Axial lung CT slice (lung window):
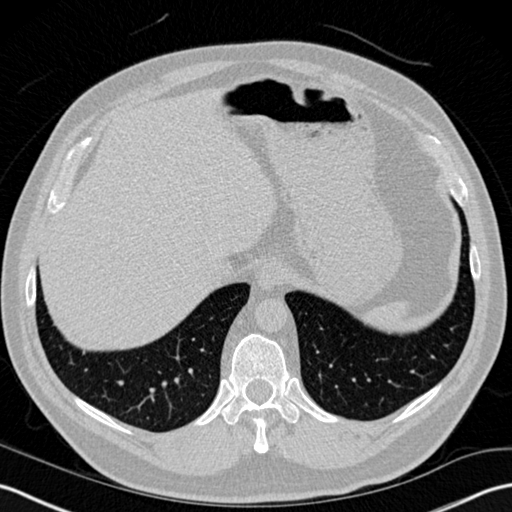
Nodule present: no